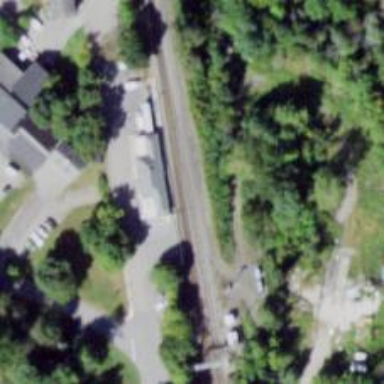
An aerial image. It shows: Railway siding with rails.